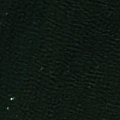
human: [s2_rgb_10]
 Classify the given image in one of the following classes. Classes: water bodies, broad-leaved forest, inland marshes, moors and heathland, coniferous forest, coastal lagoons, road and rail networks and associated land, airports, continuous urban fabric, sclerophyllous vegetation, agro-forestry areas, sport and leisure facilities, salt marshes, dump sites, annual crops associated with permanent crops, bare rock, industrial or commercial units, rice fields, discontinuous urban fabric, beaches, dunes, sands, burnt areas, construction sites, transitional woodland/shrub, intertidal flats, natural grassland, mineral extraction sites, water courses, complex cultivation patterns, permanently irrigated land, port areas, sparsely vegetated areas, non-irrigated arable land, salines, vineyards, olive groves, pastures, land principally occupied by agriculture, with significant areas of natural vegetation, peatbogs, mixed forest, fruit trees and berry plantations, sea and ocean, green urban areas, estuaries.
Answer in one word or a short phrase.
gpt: sea and ocean